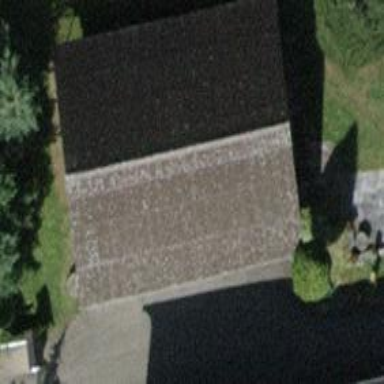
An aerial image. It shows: Shed.